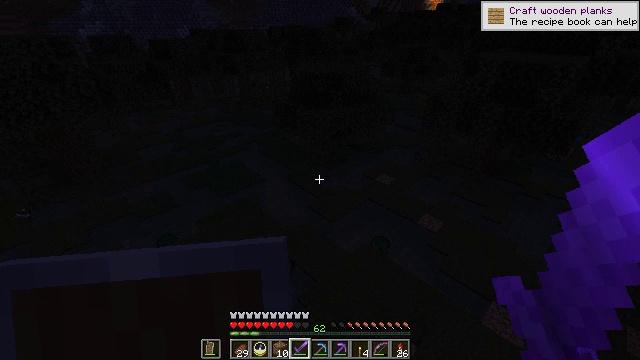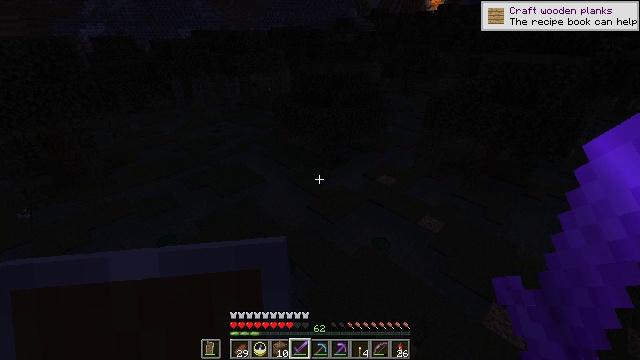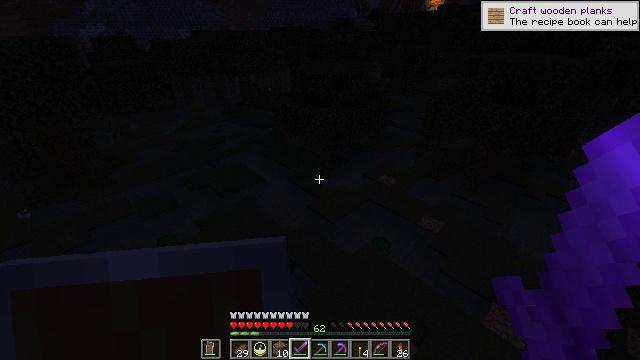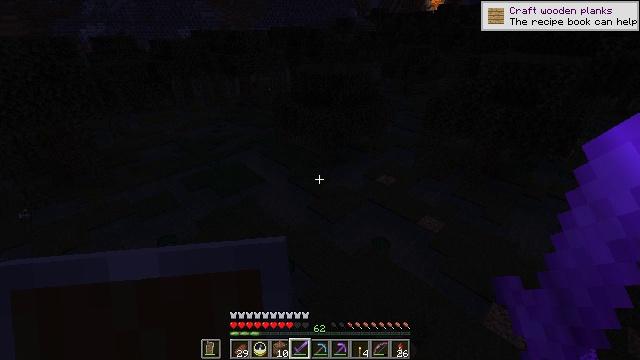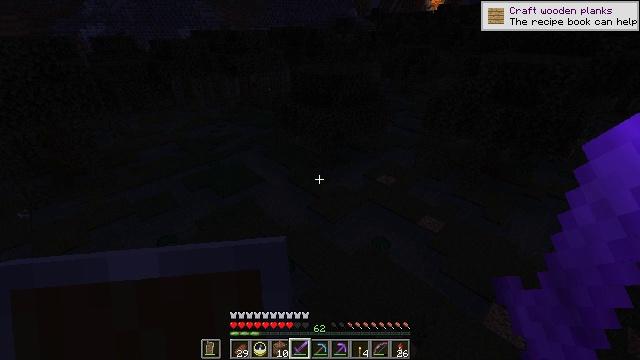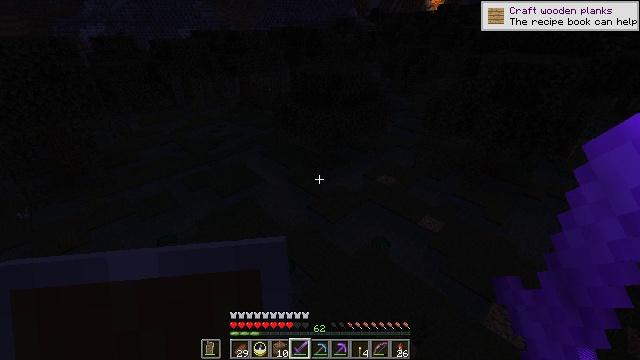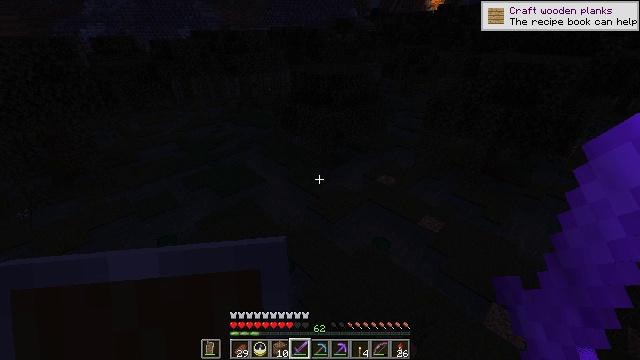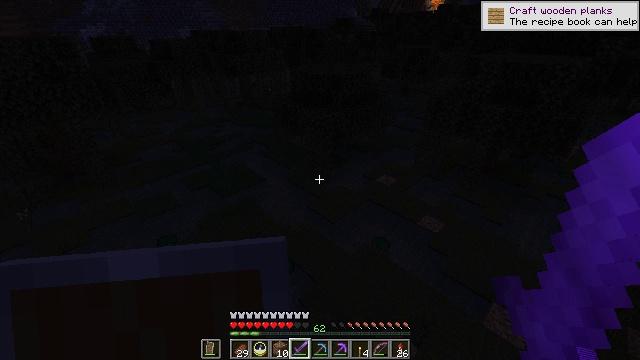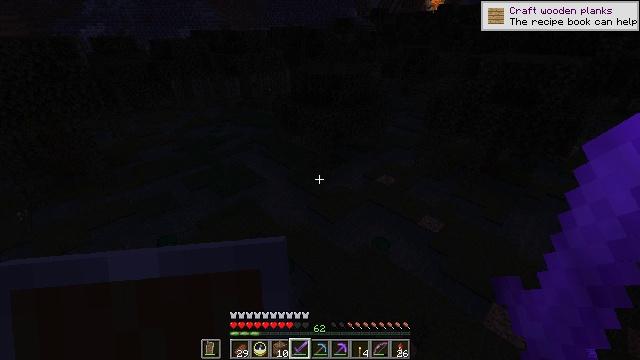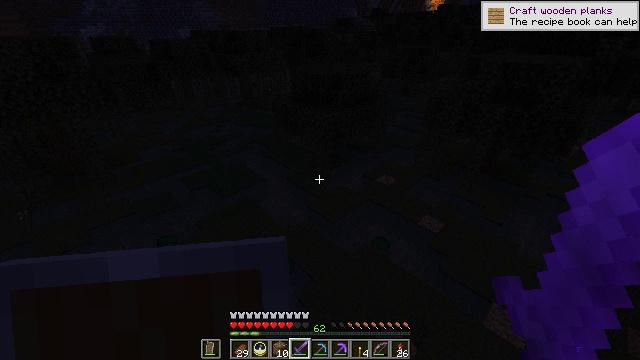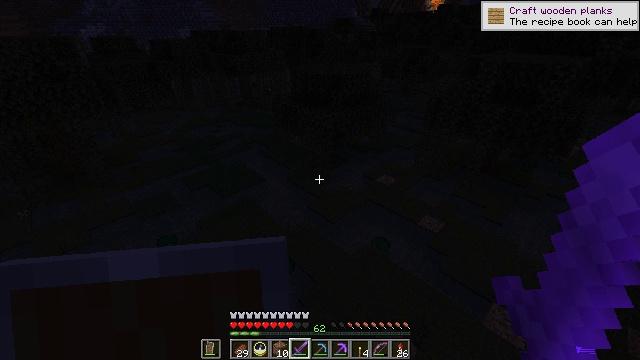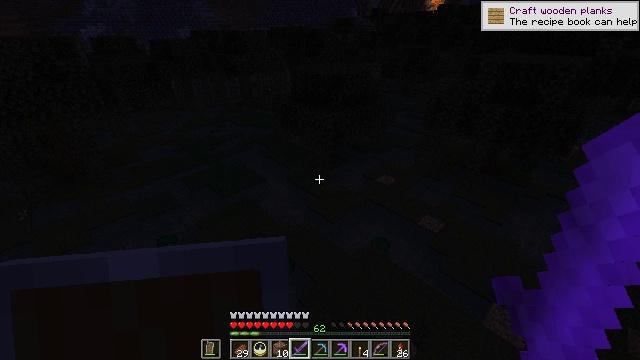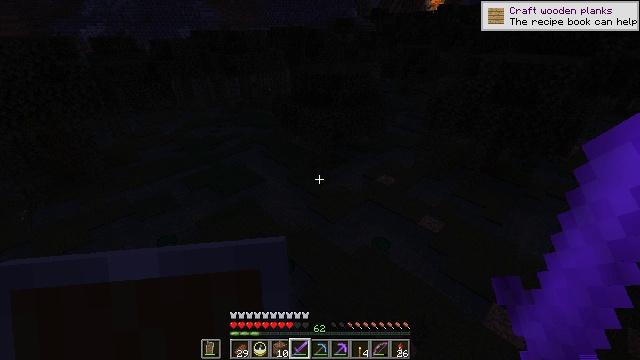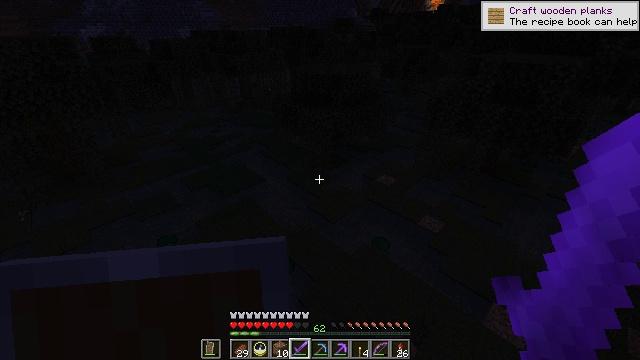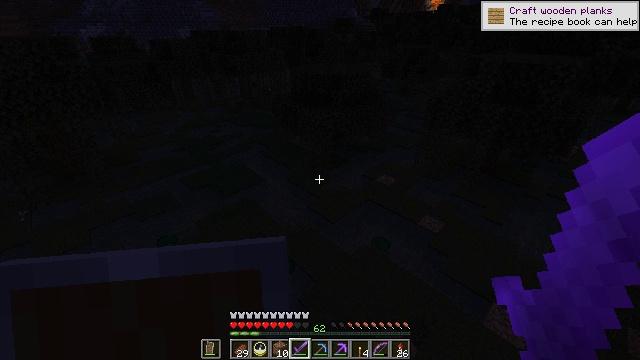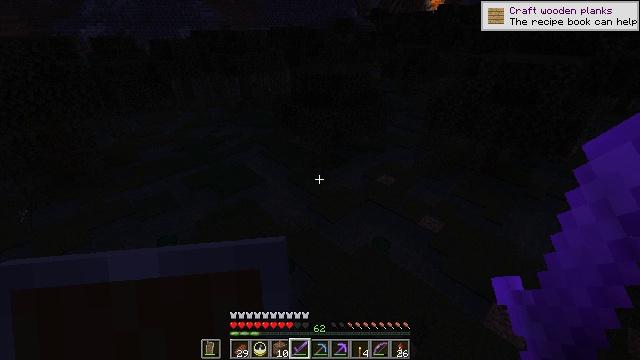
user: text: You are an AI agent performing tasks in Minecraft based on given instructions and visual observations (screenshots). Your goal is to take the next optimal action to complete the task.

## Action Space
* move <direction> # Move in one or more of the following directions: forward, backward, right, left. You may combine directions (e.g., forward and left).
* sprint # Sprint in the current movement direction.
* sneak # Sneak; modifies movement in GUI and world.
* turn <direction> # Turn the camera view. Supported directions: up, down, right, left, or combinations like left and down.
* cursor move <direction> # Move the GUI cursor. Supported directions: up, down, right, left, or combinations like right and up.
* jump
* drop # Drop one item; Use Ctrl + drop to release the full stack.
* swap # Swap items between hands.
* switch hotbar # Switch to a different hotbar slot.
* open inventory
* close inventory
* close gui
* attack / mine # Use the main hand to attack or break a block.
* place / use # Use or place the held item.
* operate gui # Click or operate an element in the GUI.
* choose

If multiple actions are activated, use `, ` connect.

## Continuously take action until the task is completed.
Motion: motion action
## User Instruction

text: Combat the slime.
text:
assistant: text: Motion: no_op
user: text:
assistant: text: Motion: no_op
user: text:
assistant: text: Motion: no_op
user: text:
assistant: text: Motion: no_op
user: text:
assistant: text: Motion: no_op
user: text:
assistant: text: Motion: no_op
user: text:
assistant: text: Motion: no_op
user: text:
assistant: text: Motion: no_op
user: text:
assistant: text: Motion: no_op
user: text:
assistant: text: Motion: no_op
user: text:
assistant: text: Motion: no_op
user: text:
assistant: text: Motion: no_op
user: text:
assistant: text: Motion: no_op
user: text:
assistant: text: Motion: no_op
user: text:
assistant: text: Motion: no_op
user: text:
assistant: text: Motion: no_op
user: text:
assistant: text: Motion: no_op
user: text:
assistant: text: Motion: no_op
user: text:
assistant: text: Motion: no_op
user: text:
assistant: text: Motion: no_op
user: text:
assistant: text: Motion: no_op
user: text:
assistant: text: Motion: no_op
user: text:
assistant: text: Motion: no_op
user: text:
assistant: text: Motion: no_op
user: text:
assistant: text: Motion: no_op
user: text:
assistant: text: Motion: no_op
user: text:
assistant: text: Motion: no_op
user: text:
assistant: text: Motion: no_op
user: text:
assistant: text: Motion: no_op
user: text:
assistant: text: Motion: no_op